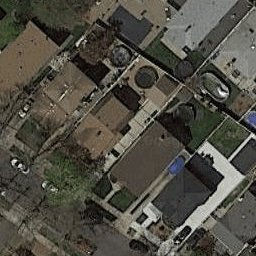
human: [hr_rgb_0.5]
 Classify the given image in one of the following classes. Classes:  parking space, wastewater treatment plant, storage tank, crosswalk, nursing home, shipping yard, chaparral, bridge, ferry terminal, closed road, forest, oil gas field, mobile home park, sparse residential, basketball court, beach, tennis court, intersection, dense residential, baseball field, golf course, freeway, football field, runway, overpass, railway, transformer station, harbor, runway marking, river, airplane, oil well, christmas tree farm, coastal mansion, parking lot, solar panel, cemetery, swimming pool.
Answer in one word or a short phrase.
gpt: dense residential